九年级 · 解析几何
如图, $\triangle A B C$ 中, $\angle A C B=90^{\circ}, \angle B A C=30^{\circ}, A C=3$, 将 $\triangle A B C$ 绕点 $C$ 按顺时针旋转 $135^{\circ}$ 得到 $\triangle E D C$, 则图中阴影部分的面积为 $\qquad$ .

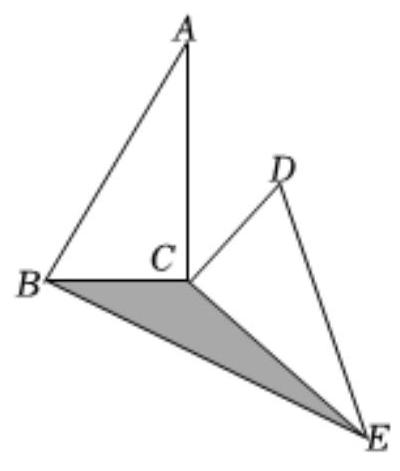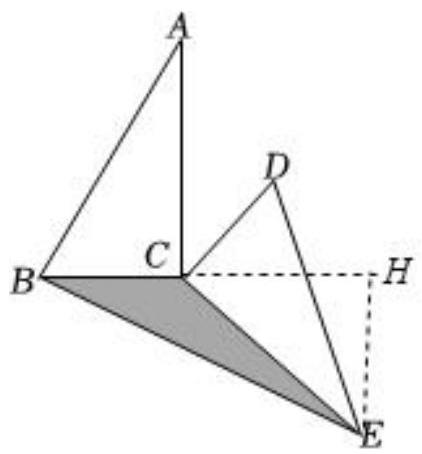
答案:  $\frac{3 \sqrt{6}}{4}$

解析: 解: 在 $R t \triangle A B C$ 中, $\angle B A C=30^{\circ}, A C=3$,

$\therefore A B=2 B C, B C^{2}+A C^{2}=A B^{2}$,

$\therefore B C^{2}+3^{2}=(2 B C)^{2}$,

解得 $B C=\sqrt{3}$,

过 $E$ 作 $B C$ 的垂线, 交 $B C$ 的延长线于 $H$,

由旋转的性质得 $C E=A C=3, \angle A C E=135^{\circ}$,

$\because \angle A C H=\angle A C B=90^{\circ}$,

$\therefore \angle E C H=\angle A C E-A C H=45^{\circ}$,

$\therefore \angle C E H=90^{\circ}-45^{\circ}=45^{\circ}=\angle E C H$,

$\therefore C H=E H$,

在Rt $\triangle C E H$ 中, $C H^{2}+E H^{2}=C E^{2}$,

$\therefore 2 E H^{2}=3^{2}$,

$\therefore E H=\frac{3 \sqrt{2}}{2}$,

$\therefore S_{B C E}=\frac{1}{2} B C \cdot E H=\frac{1}{2} \times \sqrt{3} \times \frac{3 \sqrt{2}}{2}=\frac{3 \sqrt{6}}{4}$,

故答案为: $\frac{3 \sqrt{6}}{4}$.

在 Rt $\triangle A B C$ 中, 根据含 30 度直角三角形的性质和勾股定理求出 $B C$, 过 $E$ 作 $B C$ 的垂线, 交 $B C$ 的延长线于 $H$, 由旋转的性质求出 $C E$ 和 $\angle A C E$, 进而证得 $\triangle C E H$ 是等腰直角三角形, 根据勾股定理求出 $E H$, 根据三角形的面积公式求出 $S_{B C E}$ 即可.

本题主要考查了旋转的性质, 含 30 度直角三角形的性质, 勾股定理等知识, 正确作出辅助线, 求出线段 $B C$ 和 $E H$ 的长度是解决问题的关键.